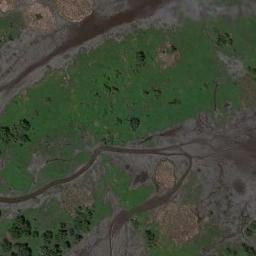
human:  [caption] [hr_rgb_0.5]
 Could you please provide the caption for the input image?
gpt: Half the area of this wetland is dark blue water .

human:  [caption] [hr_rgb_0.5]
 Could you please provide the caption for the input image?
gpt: The wetland consists of bare land, Green plants and water .

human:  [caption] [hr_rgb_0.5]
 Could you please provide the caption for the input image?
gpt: There are many  plants in the wetland .

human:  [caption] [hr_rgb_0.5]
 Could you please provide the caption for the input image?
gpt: The surface of the lake in a wetland is covered with a large dense dark green and light green mixed plants .

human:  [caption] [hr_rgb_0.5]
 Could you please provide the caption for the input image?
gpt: There are some green areas and rivers on the wetland .